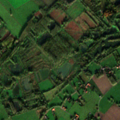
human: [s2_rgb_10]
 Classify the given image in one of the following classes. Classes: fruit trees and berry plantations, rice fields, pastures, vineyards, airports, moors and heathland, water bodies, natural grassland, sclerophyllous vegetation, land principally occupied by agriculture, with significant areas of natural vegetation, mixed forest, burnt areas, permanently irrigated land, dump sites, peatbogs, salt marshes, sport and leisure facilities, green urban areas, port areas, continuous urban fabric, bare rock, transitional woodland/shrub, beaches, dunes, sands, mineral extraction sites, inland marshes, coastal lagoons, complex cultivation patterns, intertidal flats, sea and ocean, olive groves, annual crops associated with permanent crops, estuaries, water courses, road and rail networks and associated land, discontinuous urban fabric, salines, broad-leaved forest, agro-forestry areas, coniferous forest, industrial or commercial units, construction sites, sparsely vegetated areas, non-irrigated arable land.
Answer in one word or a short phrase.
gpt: discontinuous urban fabric, pastures, complex cultivation patterns, land principally occupied by agriculture, with significant areas of natural vegetation, inland marshes